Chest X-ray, PA view. Patient: 28 years old, sex M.
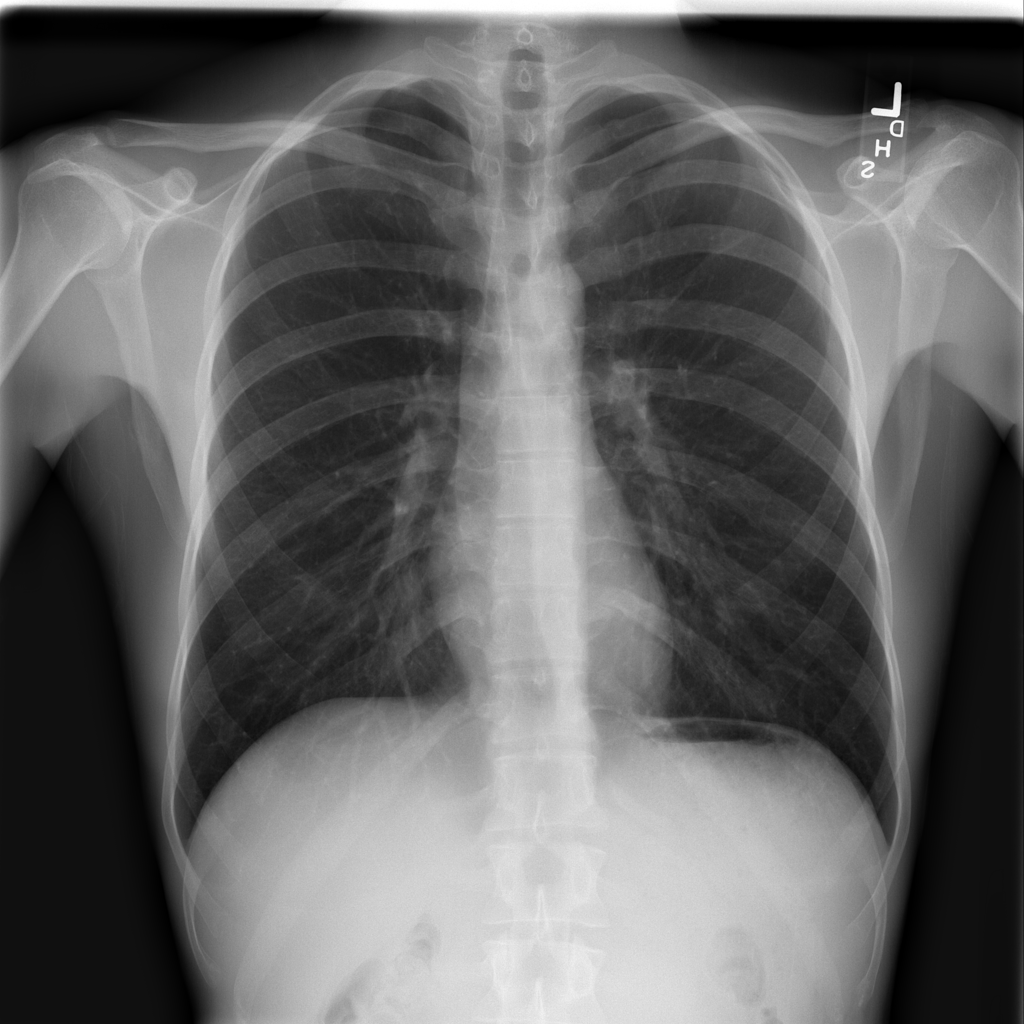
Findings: No Finding